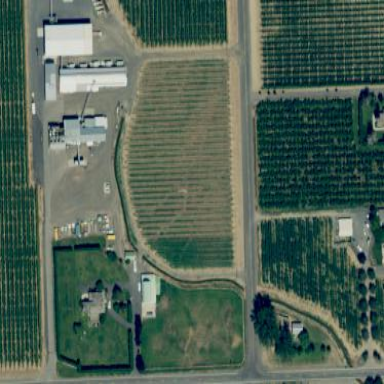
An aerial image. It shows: Orchard.